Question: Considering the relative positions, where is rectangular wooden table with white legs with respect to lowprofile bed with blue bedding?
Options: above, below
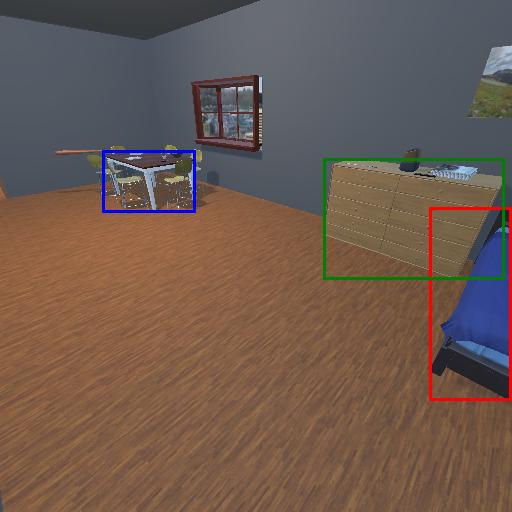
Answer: above